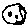
Label: moon